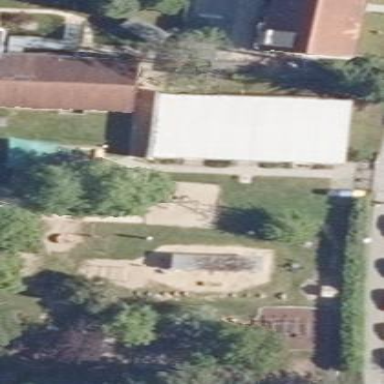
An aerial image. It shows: Kindergarten.